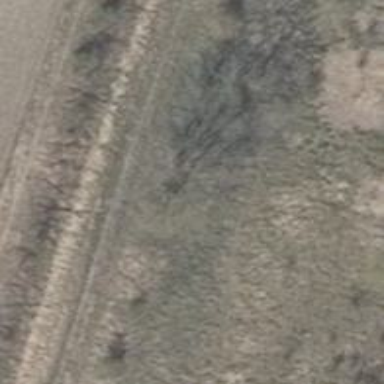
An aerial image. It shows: Row of deciduous broadleaved trees.